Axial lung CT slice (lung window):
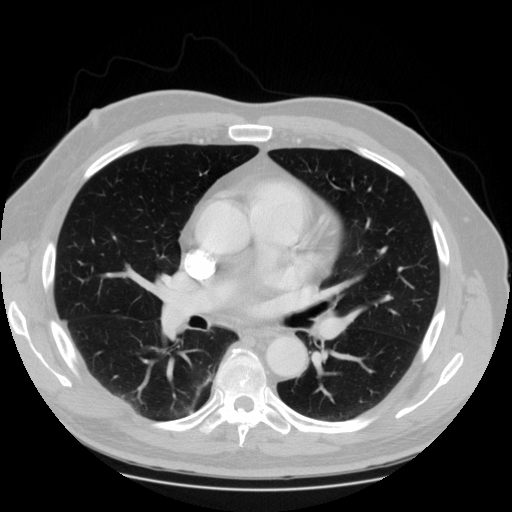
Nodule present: no